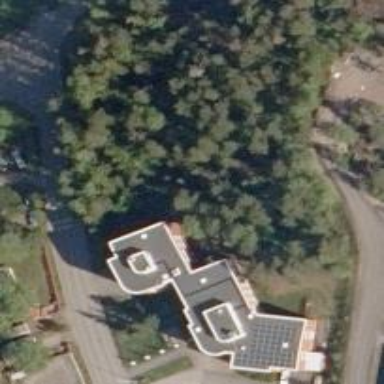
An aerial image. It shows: Commercial building.